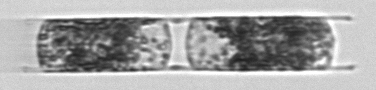
Label: Hemiaulus